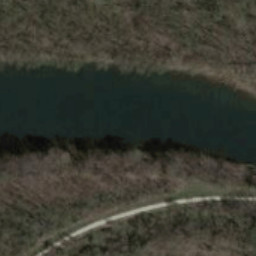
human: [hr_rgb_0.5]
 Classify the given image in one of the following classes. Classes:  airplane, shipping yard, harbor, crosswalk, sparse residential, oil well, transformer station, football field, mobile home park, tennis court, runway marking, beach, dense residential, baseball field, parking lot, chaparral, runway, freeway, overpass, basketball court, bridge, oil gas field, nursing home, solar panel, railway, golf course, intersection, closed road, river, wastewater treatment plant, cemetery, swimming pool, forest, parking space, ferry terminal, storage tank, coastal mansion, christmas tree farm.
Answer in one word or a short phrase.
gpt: river